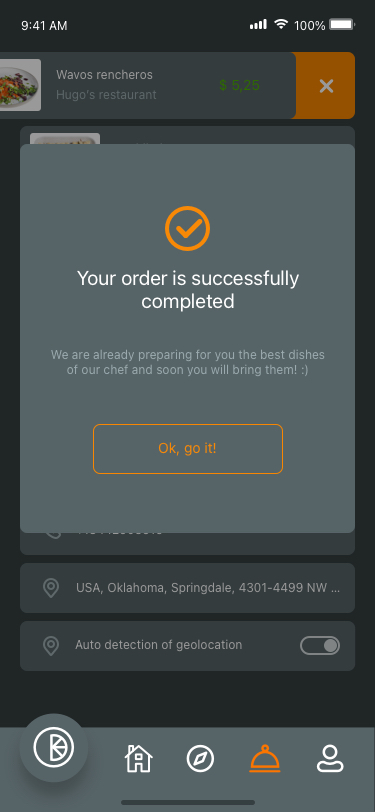
Text in this UI design:
Wavos rencheros
Hugo’s restaurant
$ 5,25
Enchiladas
Hugo’s restaurant
$ 8,00
Mojito
Hugo’s restaurant
$ 2,50
40 m.
$ 15,75
Checkout
Order details
+18442903616
USA, Oklahoma, Springdale, 4301-4499 NW …
Auto detection of geolocation
Your order is successfully completed
We are already preparing for you the best dishes of our chef and soon you will bring them! :)
Ok, go it!
100%
9:41 AM